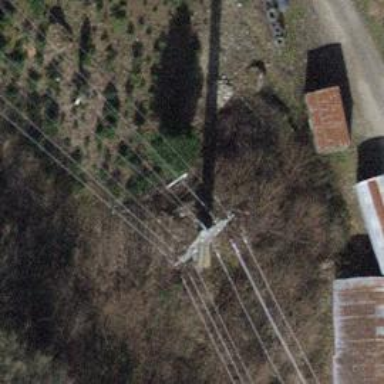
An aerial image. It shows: Power line with three cables.